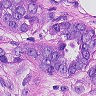
Metastatic tissue present: yes